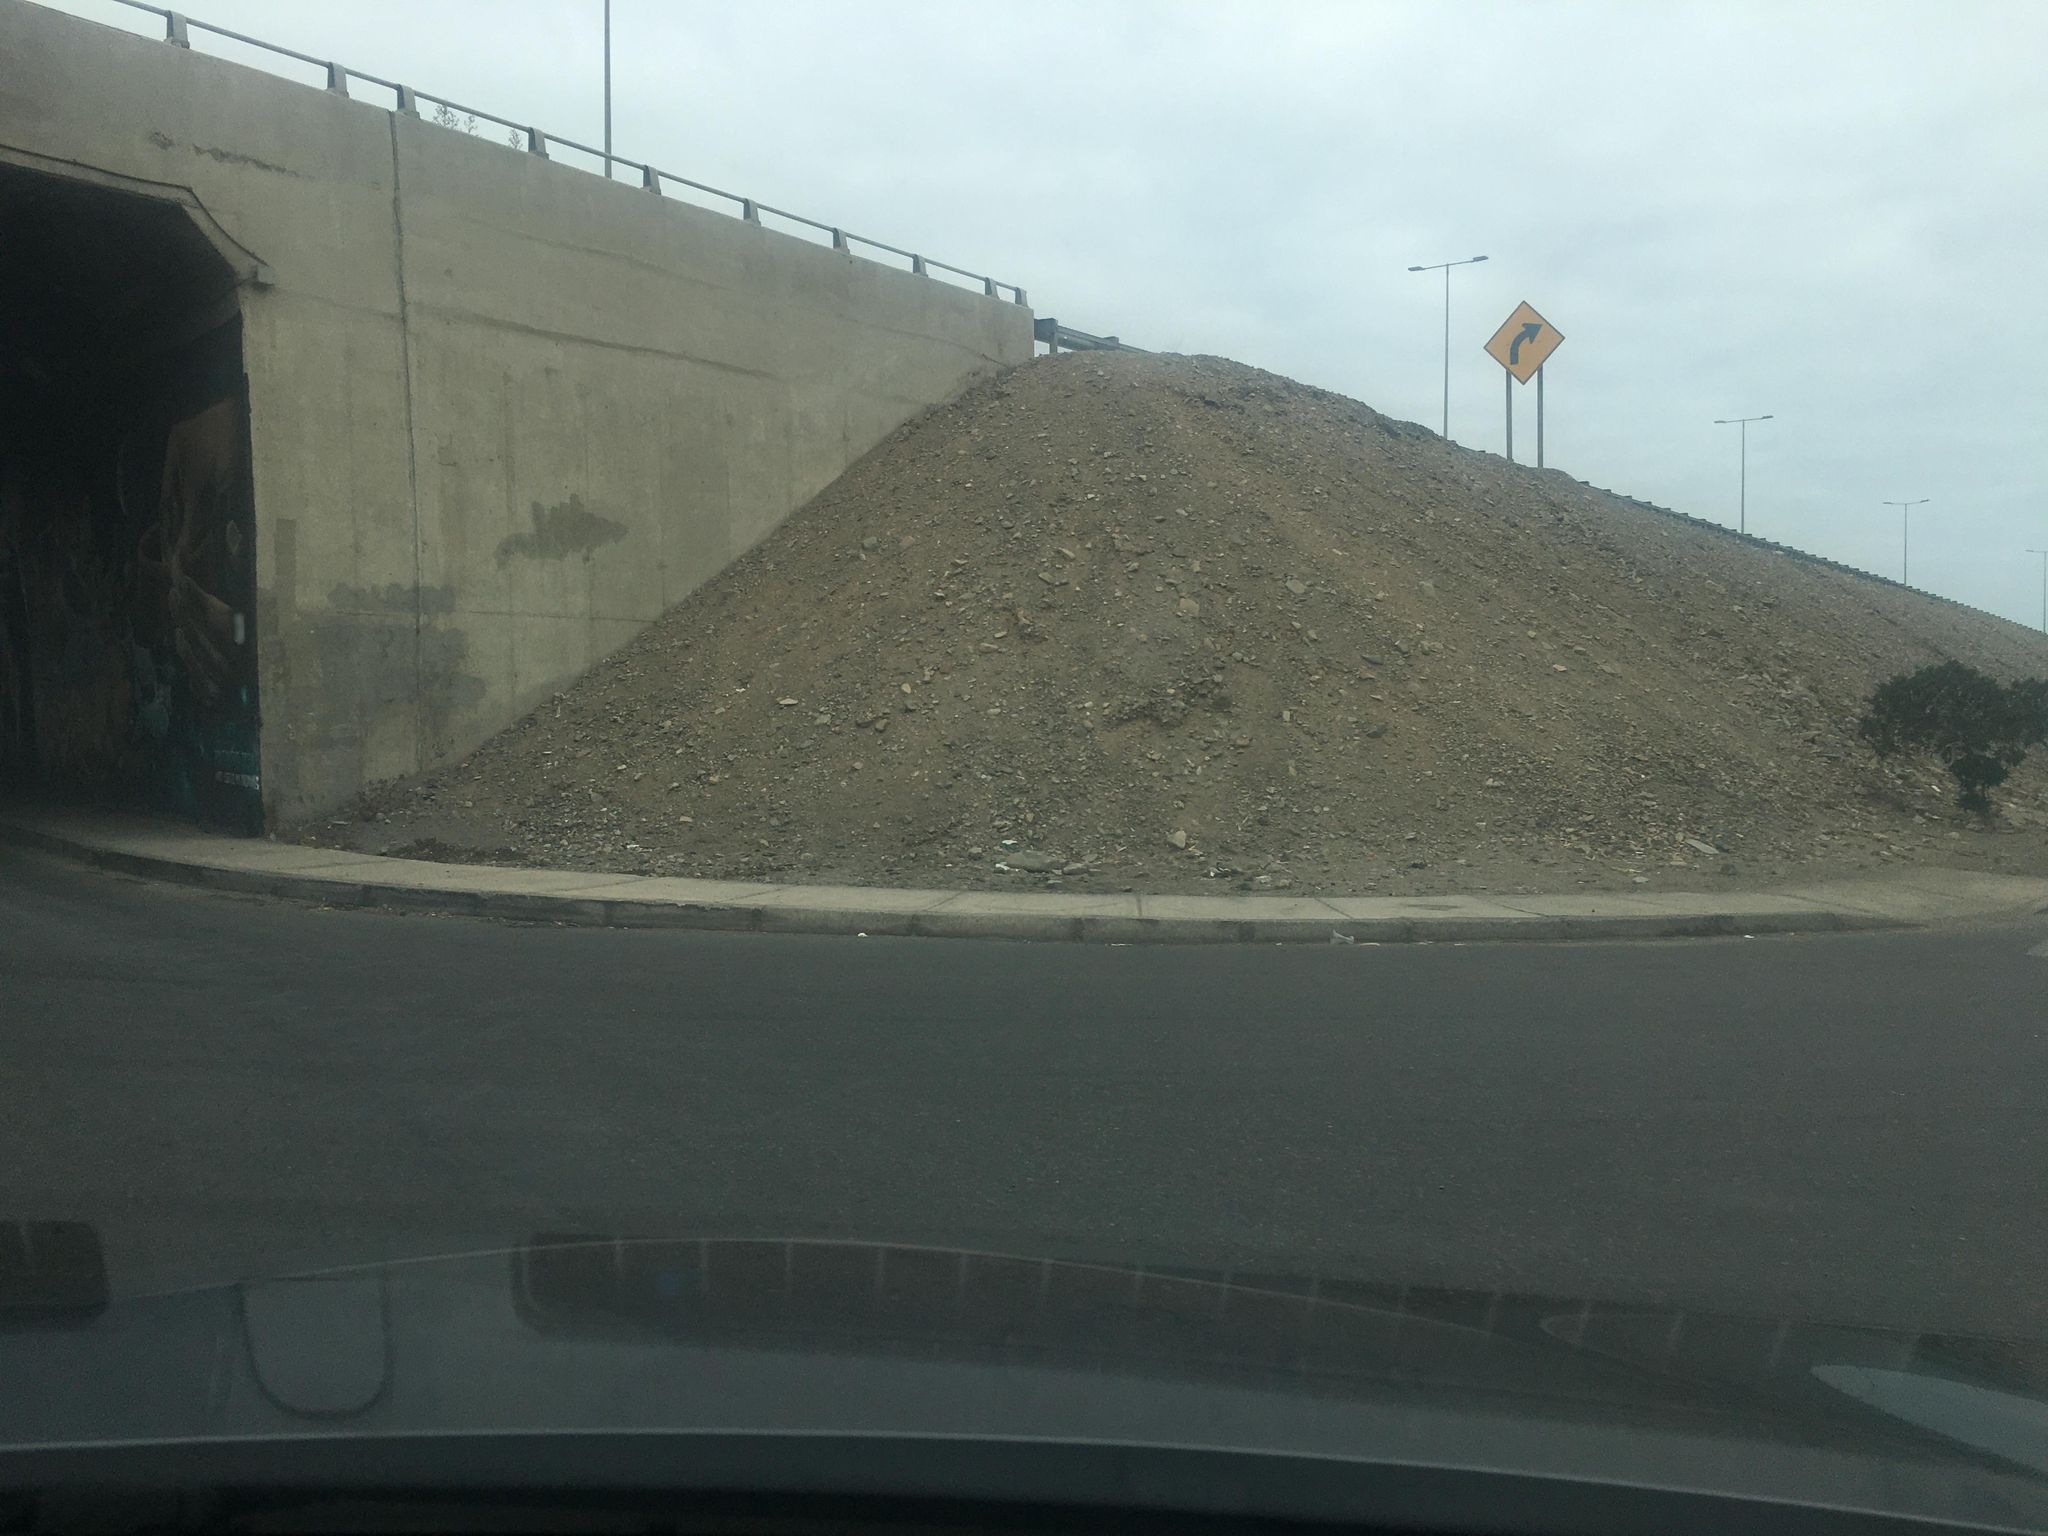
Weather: cloudy
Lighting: day
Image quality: slightly poor
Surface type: driving surface
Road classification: motorway_link, secondary
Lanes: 2, 1
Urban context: semi-dense urban cluster
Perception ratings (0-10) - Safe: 0.44, Lively: 0.71, Beautiful: 1.34, Boring: 9.27, Depressing: 7.86, Wealthy: 0.71